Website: bh-photo
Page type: receipt
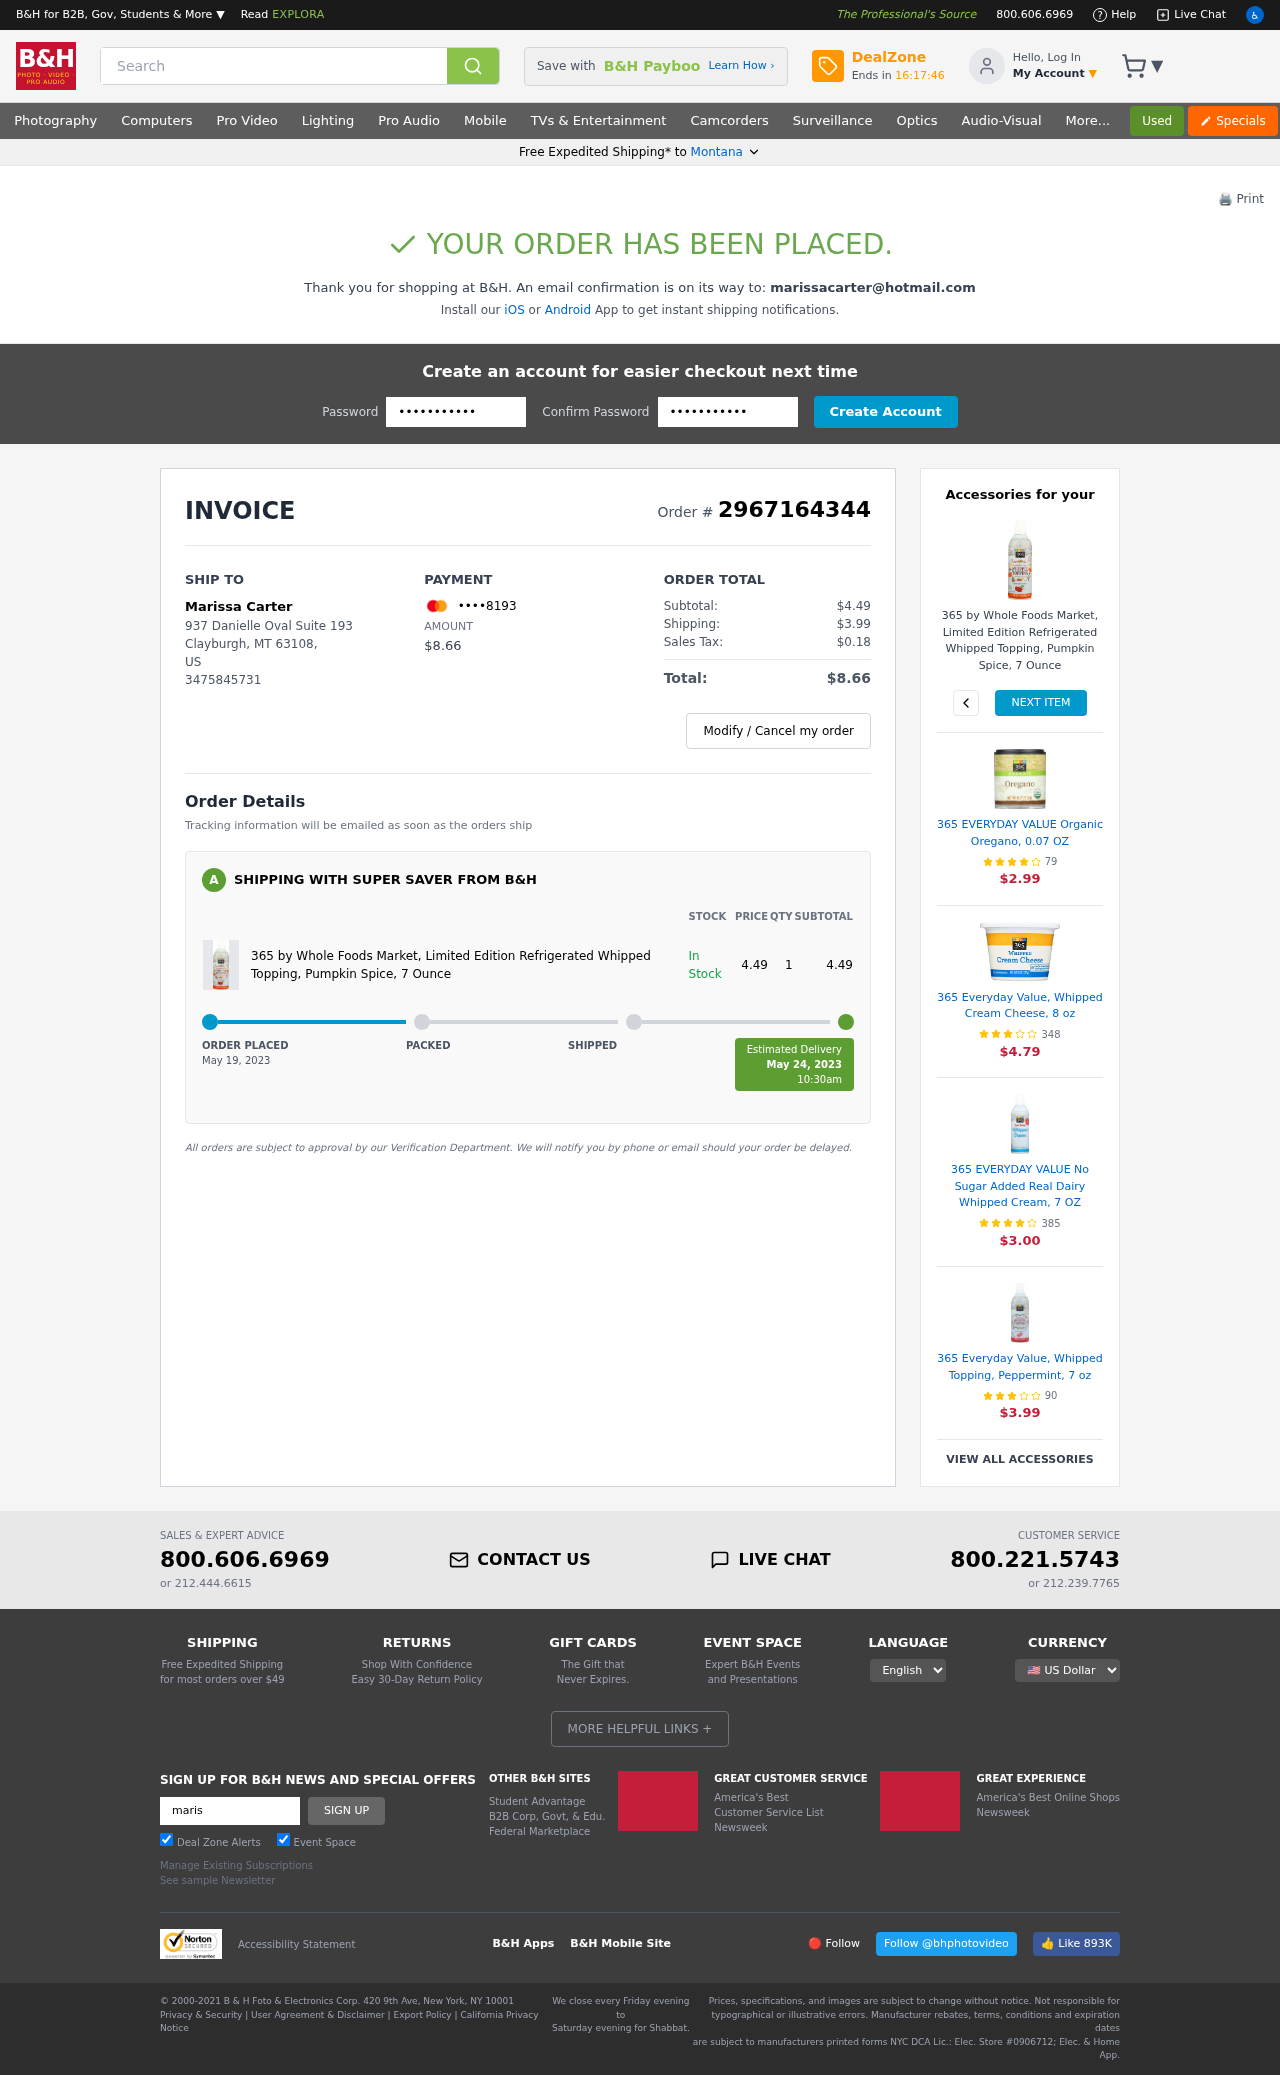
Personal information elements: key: PII_CARD_LAST4
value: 8193
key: PII_CITY
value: Clayburgh
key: PII_EMAIL
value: marissacarter@hotmail.com
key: PII_FULLNAME
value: Marissa Carter
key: PII_PHONE
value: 3475845731
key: PII_POSTCODE
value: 63108
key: PII_STATE
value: Montana
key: PII_STATE_ABBR
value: MT
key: PII_STREET
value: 937 Danielle Oval Suite 193
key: PII_COUNTRY_CODE
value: US
Product elements: key: PRODUCT1_NAME
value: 365 by Whole Foods Market, Limited Edition Refrigerated Whipped Topping, Pumpkin Spice, 7 Ounce
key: PRODUCT1_PRICE
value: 4.49
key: PRODUCT1_QUANTITY
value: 1
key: PRODUCT1_NAME2
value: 365 by Whole Foods Market, Limited Edition Refrigerated Whipped Topping, Pumpkin Spice, 7 Ounce
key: PRODUCT2_NAME
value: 365 EVERYDAY VALUE Organic Oregano, 0.07 OZ
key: PRODUCT2_NUM_RATINGS
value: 79
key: PRODUCT2_PRICE
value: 2.99
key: PRODUCT3_NAME
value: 365 Everyday Value, Whipped Cream Cheese, 8 oz
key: PRODUCT3_NUM_RATINGS
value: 348
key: PRODUCT3_PRICE
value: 4.79
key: PRODUCT4_NAME
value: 365 EVERYDAY VALUE No Sugar Added Real Dairy Whipped Cream, 7 OZ
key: PRODUCT4_NUM_RATINGS
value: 385
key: PRODUCT4_PRICE
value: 3.00
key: PRODUCT5_NAME
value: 365 Everyday Value, Whipped Topping, Peppermint, 7 oz
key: PRODUCT5_NUM_RATINGS
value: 90
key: PRODUCT5_PRICE
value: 3.99
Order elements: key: ORDER_ID
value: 2967164344
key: ORDER_TOTAL
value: $8.66
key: ORDER_SUBTOTAL
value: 4.49
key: ORDER_SUBTOTAL
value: $4.49
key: ORDER_SHIPPING_COST
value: $3.99
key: ORDER_TAX
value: $0.18
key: ORDER_DATE
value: May 19, 2023
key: ORDER_DELIVERY_DATE
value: May 24, 2023
Search elements: key: HEADER_SEARCH
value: Search